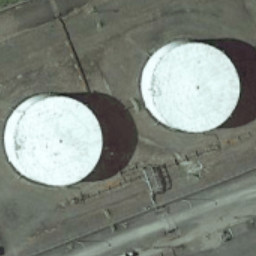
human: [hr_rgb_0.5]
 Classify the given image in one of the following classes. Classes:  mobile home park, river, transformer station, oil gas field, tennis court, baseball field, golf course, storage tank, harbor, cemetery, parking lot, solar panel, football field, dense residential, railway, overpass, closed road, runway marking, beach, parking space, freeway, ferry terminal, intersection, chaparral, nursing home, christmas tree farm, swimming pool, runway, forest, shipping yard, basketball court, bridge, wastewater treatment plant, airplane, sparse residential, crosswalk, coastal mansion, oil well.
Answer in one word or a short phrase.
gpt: storage tank